Question: I'm trying to change the background of my 'JFrame'.
I tried using the 'setBackground(Color)' method to all the 'JPanel' objects and only the area covered between Buttons and all other fields is covered. Can anyone help me here?
output img:

code :
'''
import javax.swing.JFrame;
import javax.swing.JButton;
import javax.swing.JTextField;
import javax.swing.JPanel;
import java.awt.FlowLayout;
import java.awt.Dimension;
import java.awt.GridLayout;
import javax.swing.JOptionPane;
import java.awt.event.KeyListener;
import java.awt.event.KeyEvent;
import java.awt.event.ActionListener;
import java.awt.event.ActionEvent;
import java.awt.Color;
import javax.swing.JLabel;
import java.awt.event.WindowEvent;
import javax.swing.ImageIcon;
import javax.swing.UIManager;
public class calculator extends JFrame implements ActionListener, KeyListener
{
public JButton[] dig=new JButton[10];
public JButton sin,cos,tan,toNegative,add,subtract,divide,multiply,quad,clear,equals,result,back;
public JTextField txt,a,b,c;
public JPanel inputField,digits,quadSwitcher,eqCls,extras,zero,addSubt;
public int width=280,height=400;
public static String input="";
private ImageIcon img;
private Color color1=Color.ORANGE;
public calculator()
{
super("Calculator");try{
UIManager.setLookAndFeel(UIManager.getSystemLookAndFeelClassName());}catch(Exception e){}
img=new ImageIcon("calc.png");
this.setIconImage(img.getImage());
setDefaultCloseOperation(EXIT_ON_CLOSE);
this.setLayout(new FlowLayout());
setSize(width,height);
txt=new JTextField(null,20);
txt.setEditable(true);
inputField=new JPanel();
txt.setPreferredSize(new Dimension(width-50,30));
inputField.add(txt);
this.add(inputField);
txt.addKeyListener(this);
for(int i=0;i<10;i++)
dig[i]=new JButton(i+"");
sin=new JButton("sin");
cos=new JButton("cos");
tan=new JButton("tan");
toNegative=new JButton("+/-");
add=new JButton("add");
subtract=new JButton("Subtract");
add=new JButton("Add");
multiply=new JButton("Multiply");
quad=new JButton("Quadratic Equation");
quad.addActionListener(this);
divide=new JButton("Divide");
equals=new JButton("=");
quadSwitcher=new JPanel();
quadSwitcher.add(quad);
this.add(quadSwitcher);
digits=new JPanel();
digits.setLayout(new GridLayout(3,3,5,5));
for(int i=9;i>=1;i--)
digits.add(dig[i]);
extras=new JPanel();
extras.setLayout(new GridLayout(2,3,4,4));
extras.add(sin);
extras.add(cos);
extras.add(tan);
extras.add(toNegative);
extras.add(multiply);
extras.add(divide);
this.add(digits);
zero=new JPanel();
dig[0].setPreferredSize(new Dimension((width/2)-10,25));
zero.add(dig[0]);
this.add(zero);
this.add(extras);
addSubt=new JPanel();
addSubt.setLayout(new GridLayout(1,2,10,0));
addSubt.setPreferredSize(new Dimension(width-35,30));
addSubt.add(add);
addSubt.add(subtract);
this.add(addSubt);
eqCls=new JPanel();
eqCls.setLayout(new GridLayout(1,2,10,0));
eqCls.setPreferredSize(new Dimension(width-35,30));
clear=new JButton("clear");
eqCls.add(equals);
eqCls.add(clear);
clear.addActionListener(this);
this.add(eqCls);
for(int i=0;i<10;i++)
dig[i].addActionListener(this);
sin.addActionListener(this);
cos.addActionListener(this);
tan.addActionListener(this);
toNegative.addActionListener(this);
equals.addActionListener(this);
add.addActionListener(this);
subtract.addActionListener(this);
multiply.addActionListener(this);
divide.addActionListener(this);
setVisible(true);
this.setBackground(Color.ORANGE);
inputField.setBackground(color1);
quadSwitcher.setBackground(color1);
eqCls.setBackground(color1);
addSubt.setBackground(color1);
digits.setBackground(color1);
extras.setBackground(color1);
zero.setBackground(color1);
inputField.setOpaque(true);
JOptionPane.showMessageDialog(this,"Developed By Saksham Puri.");
}
public static void main(String args[])
{
calculator ob=new calculator();
}
@Override
public void keyPressed(KeyEvent e)
{
int keyCode=e.getKeyCode();
if(keyCode==KeyEvent.VK_ENTER){
input=txt.getText();
txt.setText(performOperation(input));}
}
@Override
public void actionPerformed(ActionEvent e)
{
String str=e.getActionCommand();
if(Character.isDigit(str.charAt(0))) txt.setText(txt.getText()+""+str);
else if(str.equalsIgnoreCase("clear"))
txt.setText("");
else if(str.equalsIgnoreCase("tan")) txt.setText(txt.getText()+""+str);
else if(str.equalsIgnoreCase("sin"))txt.setText(txt.getText()+""+str);
else if(str.equalsIgnoreCase("cos"))txt.setText(txt.getText()+""+str);
else if(str.equalsIgnoreCase("add"))txt.setText(txt.getText()+""+"+");
else if(str.equalsIgnoreCase("subtract"))txt.setText(txt.getText()+""+"-");
else if(str.equalsIgnoreCase("+/-"))txt.setText(txt.getText()+""+"-");
else if(str.equalsIgnoreCase("multiply"))txt.setText(txt.getText()+""+"*");
else if(str.equalsIgnoreCase("divide"))txt.setText(txt.getText()+""+"/");
else if(str.equalsIgnoreCase("=")){input=txt.getText(); txt.setText(performOperation(input));}
else if(str.equalsIgnoreCase("Quadratic Equation")) setQuad();
else if(str.equalsIgnoreCase("back"))back();
else if(str.equalsIgnoreCase("calculate")){back(); txt.setText(calcQuad()); revalidate(); repaint();}
}
public void back()
{
inputField.removeAll();
quadSwitcher.removeAll();
inputField.add(txt);
quadSwitcher.add(quad);
revalidate();
repaint();
}
public String calcQuad()
{
return Quad.solveQuad(Integer.parseInt(a.getText()),Integer.parseInt(b.getText()),Integer.parseInt(c.getText()));
}
public void setQuad()
{
inputField.removeAll();
quadSwitcher.removeAll();
a=new JTextField("a",4);
a.setEditable(true);
b=new JTextField("b",4);
b.setEditable(true);
c=new JTextField("c",4);
c.setEditable(true);
inputField.add(a);
inputField.add(new JLabel("x^2 + "));
inputField.add(b);
inputField.add(new JLabel("x + "));
inputField.add(c);
result=new JButton("Calculate");
back=new JButton("Back");
back.addActionListener(this);
result.addActionListener(this);
quadSwitcher.add(result);
quadSwitcher.add(back);
revalidate();
repaint();
}
@Override
public void keyReleased(KeyEvent e){}
public void keyTyped(KeyEvent e){}
public String performOperation(String str)
{
return "Performed Operation";
}
}
'''
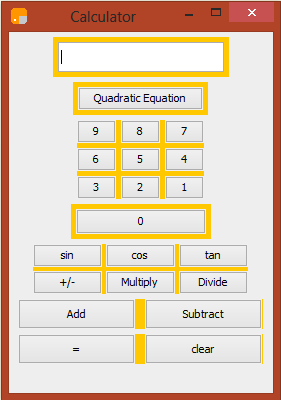
Answer: 1. just the color getContentPane().setBackground(Color.LIGHT_GRAY); //for example
2. put an image on the background //create a JComponent to store your image
class ImagePanel extends JComponent
{
private Image image;
public ImagePanel(String str) {
BufferedImage image=null;
try {
image = ImageIO.read(new File(str));
} catch (IOException e) {
// TODO Auto-generated catch block
e.printStackTrace();
}
this.image = image;
}
@Override
protected void paintComponent(Graphics g) {
super.paintComponent(g);
g.drawImage(image, 0, 0, this);
}
}
//in your JFrame class
ImagePanel contentPane = new ImagePanel("./background.png");
this.setContentPane(contentPane);
getContentPane().setBackground(Color.LIGHT_GRAY);// just in case your image does not fit the entire view